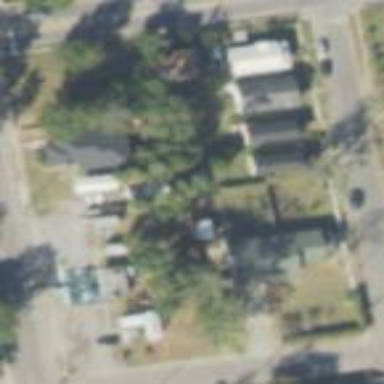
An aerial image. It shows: Residential area composed of single-family homes.